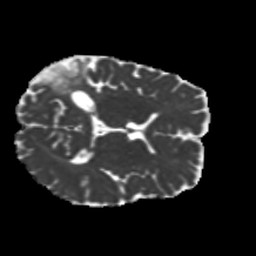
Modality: MD
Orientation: axial
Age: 39
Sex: female
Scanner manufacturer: siemens
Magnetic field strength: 3 T
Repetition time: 5.25 s
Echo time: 0.08 s